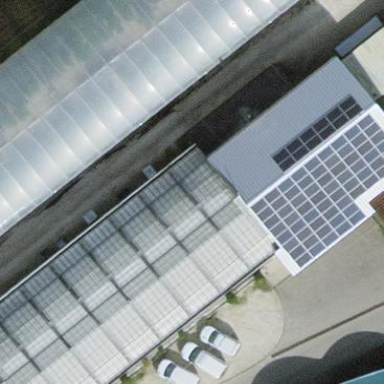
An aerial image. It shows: Greenhouse.